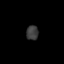
Tissue: prostate
Cell type: T cells
Senescence score: 0.7721
Nuclear area (px): 175
Mean DAPI intensity: 58.783